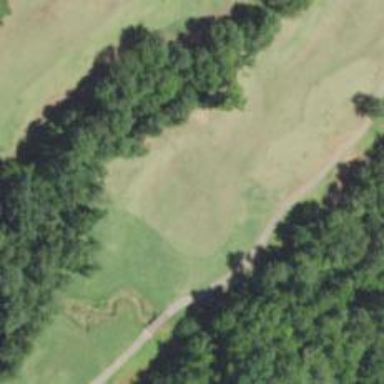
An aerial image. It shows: Golf hole.